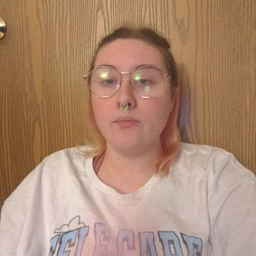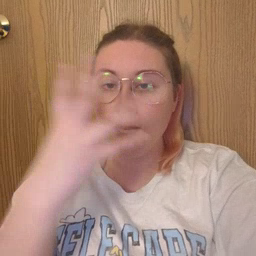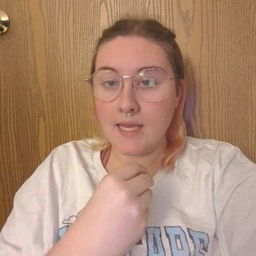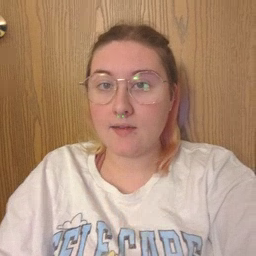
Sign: pretty